Question: I am trying to rewrite my App to work with APK Expansion files. I have been following the documentation here <URL> . I have downloaded the ...

... but when I added this code ...
'''
public static Uri getTrackUriFromZipFile ( int track ) {
// Get a ZipResourceFile representing a specific expansion file
ZipResourceFile expansionFile = new ZipResourceFile(filePathToMyZip);
}
'''
... I get the error message 'ZipResourceFile cannot be resolved to a type' :( weep weep weep
Editted ... Hmmm maybe I have to do something awful like this ...
If you're using Eclipse, create a project for each library and add it to your app:
Create a new Library Project for the License Verification Library and Downloader Library. For each library:
Begin a new Android project.
Select Create project from existing source and choose the library from the /extras/google/ directory (market_licensing/ for the License Verification Library or market_apk_expansion/downloader_library/ for the Downloader Library).
Specify a Project Name such as "Google Play License Library" and "Google Play Downloader Library"
Click Finish.
Note: The Downloader Library depends on the License Verification Library. Be sure to add the License Verification Library to the Downloader Library's project properties (same process as steps 2 and 3 below).
Right-click the Android project in which you want to use APK expansion files and select Properties.
In the Library panel, click Add to select and add each of the libraries to your application.
<URL>
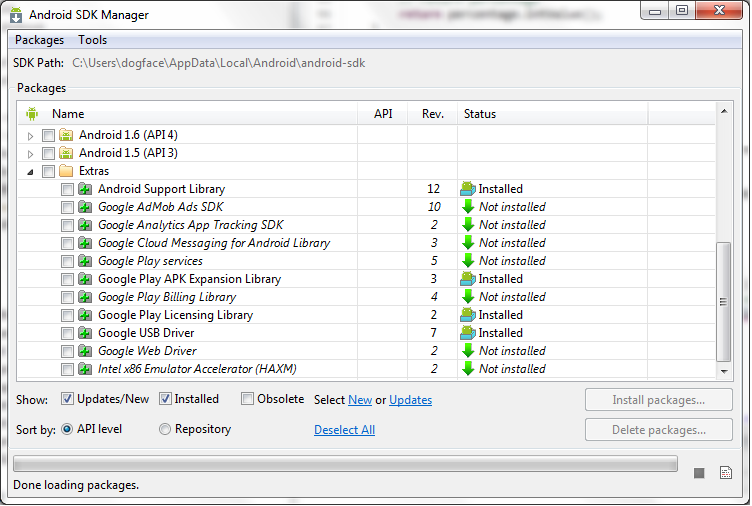
Answer: If you're using Eclipse, create a project for each library and add it to your app:
Create a new Library Project for the License Verification Library and Downloader Library. For each library: Begin a new Android project. Select Create project from existing source and choose the library from the /extras/google/ directory (market_licensing/ for the License Verification Library or market_apk_expansion/downloader_library/ for the Downloader Library). Specify a Project Name such as "Google Play License Library" and "Google Play Downloader Library" Click Finish. Note: The Downloader Library depends on the License Verification Library. Be sure to add the License Verification Library to the Downloader Library's project properties (same process as steps 2 and 3 below). Right-click the Android project in which you want to use APK expansion files and select Properties. In the Library panel, click Add to select and add each of the libraries to your application.
<URL>
And actually I just ignored the bit about "Specify a Prject Name such as ..." I just used the default names the gui came up with.